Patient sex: M
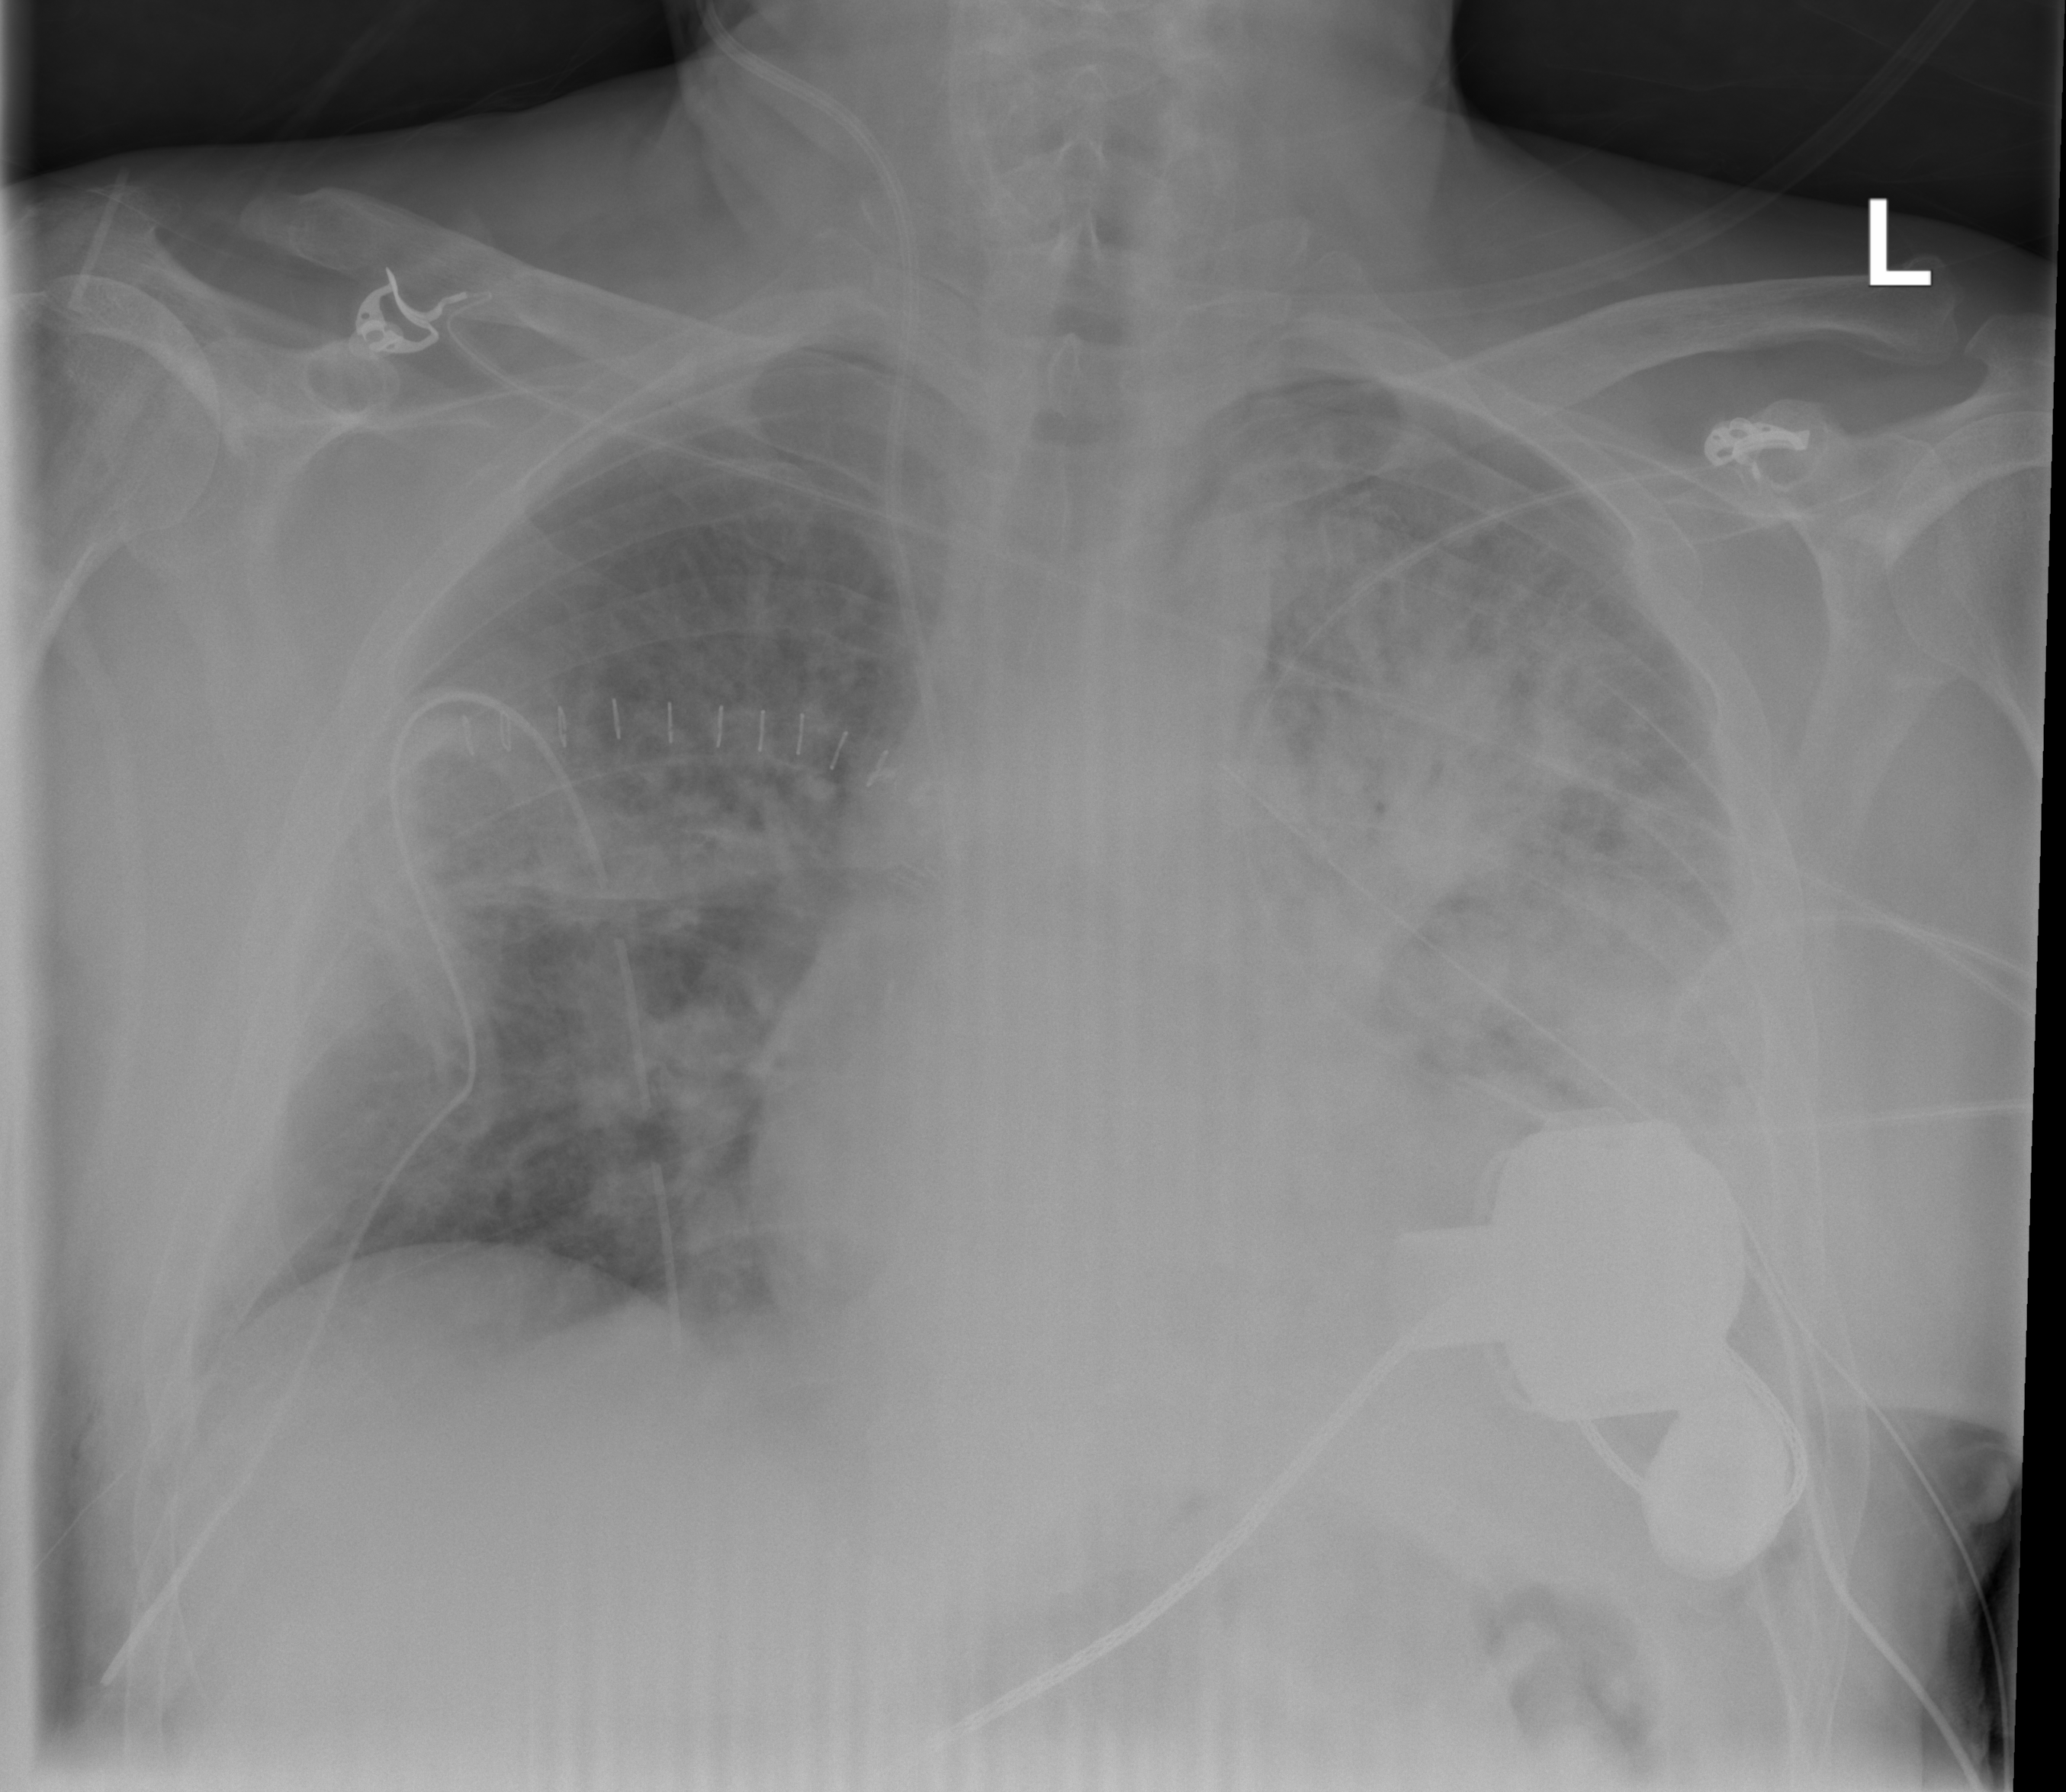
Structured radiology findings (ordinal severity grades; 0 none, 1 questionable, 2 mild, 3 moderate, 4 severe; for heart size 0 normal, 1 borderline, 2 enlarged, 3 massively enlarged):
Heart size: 2
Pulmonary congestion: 2
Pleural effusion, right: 0
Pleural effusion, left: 2
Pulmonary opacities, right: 2
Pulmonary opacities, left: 4
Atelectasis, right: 0
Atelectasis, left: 3